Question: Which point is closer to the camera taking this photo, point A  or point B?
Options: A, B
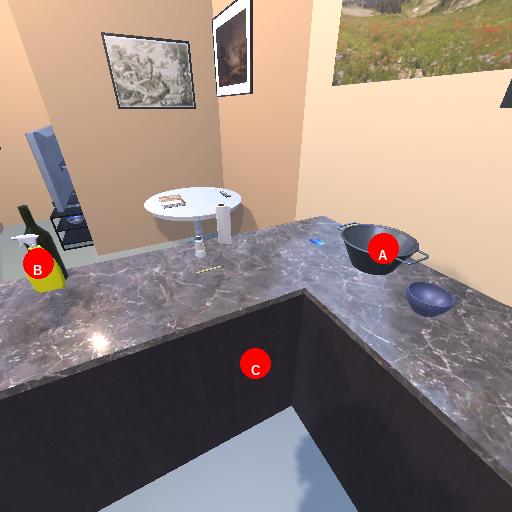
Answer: A